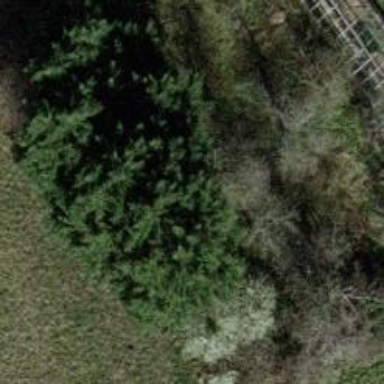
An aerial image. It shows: Evergreen needle-leaved tree.